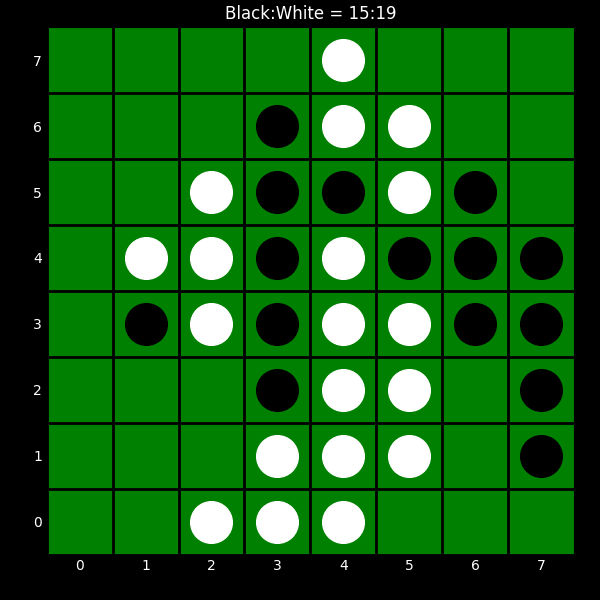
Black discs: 15
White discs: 19